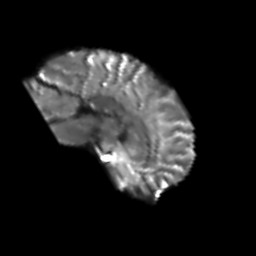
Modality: T2w
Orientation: sagittal
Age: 60
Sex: male
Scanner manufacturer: siemens
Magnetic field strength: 3 T
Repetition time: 6.1 s
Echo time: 0.101 s